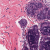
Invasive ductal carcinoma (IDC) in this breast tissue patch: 0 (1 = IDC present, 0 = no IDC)